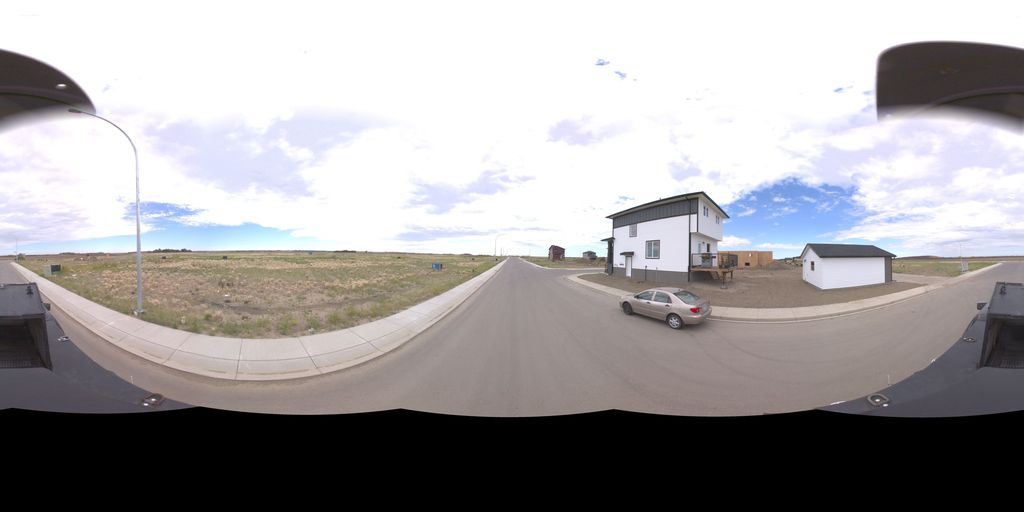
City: saskatoon